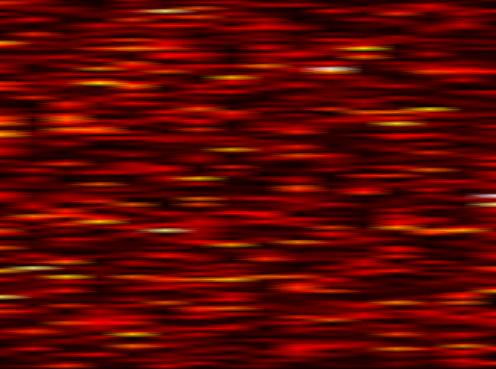
Label: FOFDM